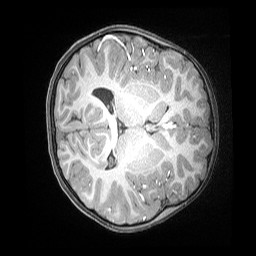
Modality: T1w
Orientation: axial
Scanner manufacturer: siemens
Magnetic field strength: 3 T
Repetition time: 2.53 s
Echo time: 0.00169 s